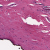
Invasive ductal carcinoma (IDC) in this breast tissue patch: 0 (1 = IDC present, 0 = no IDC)